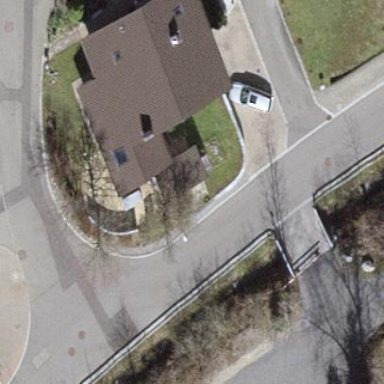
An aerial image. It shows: Detached building.